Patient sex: F
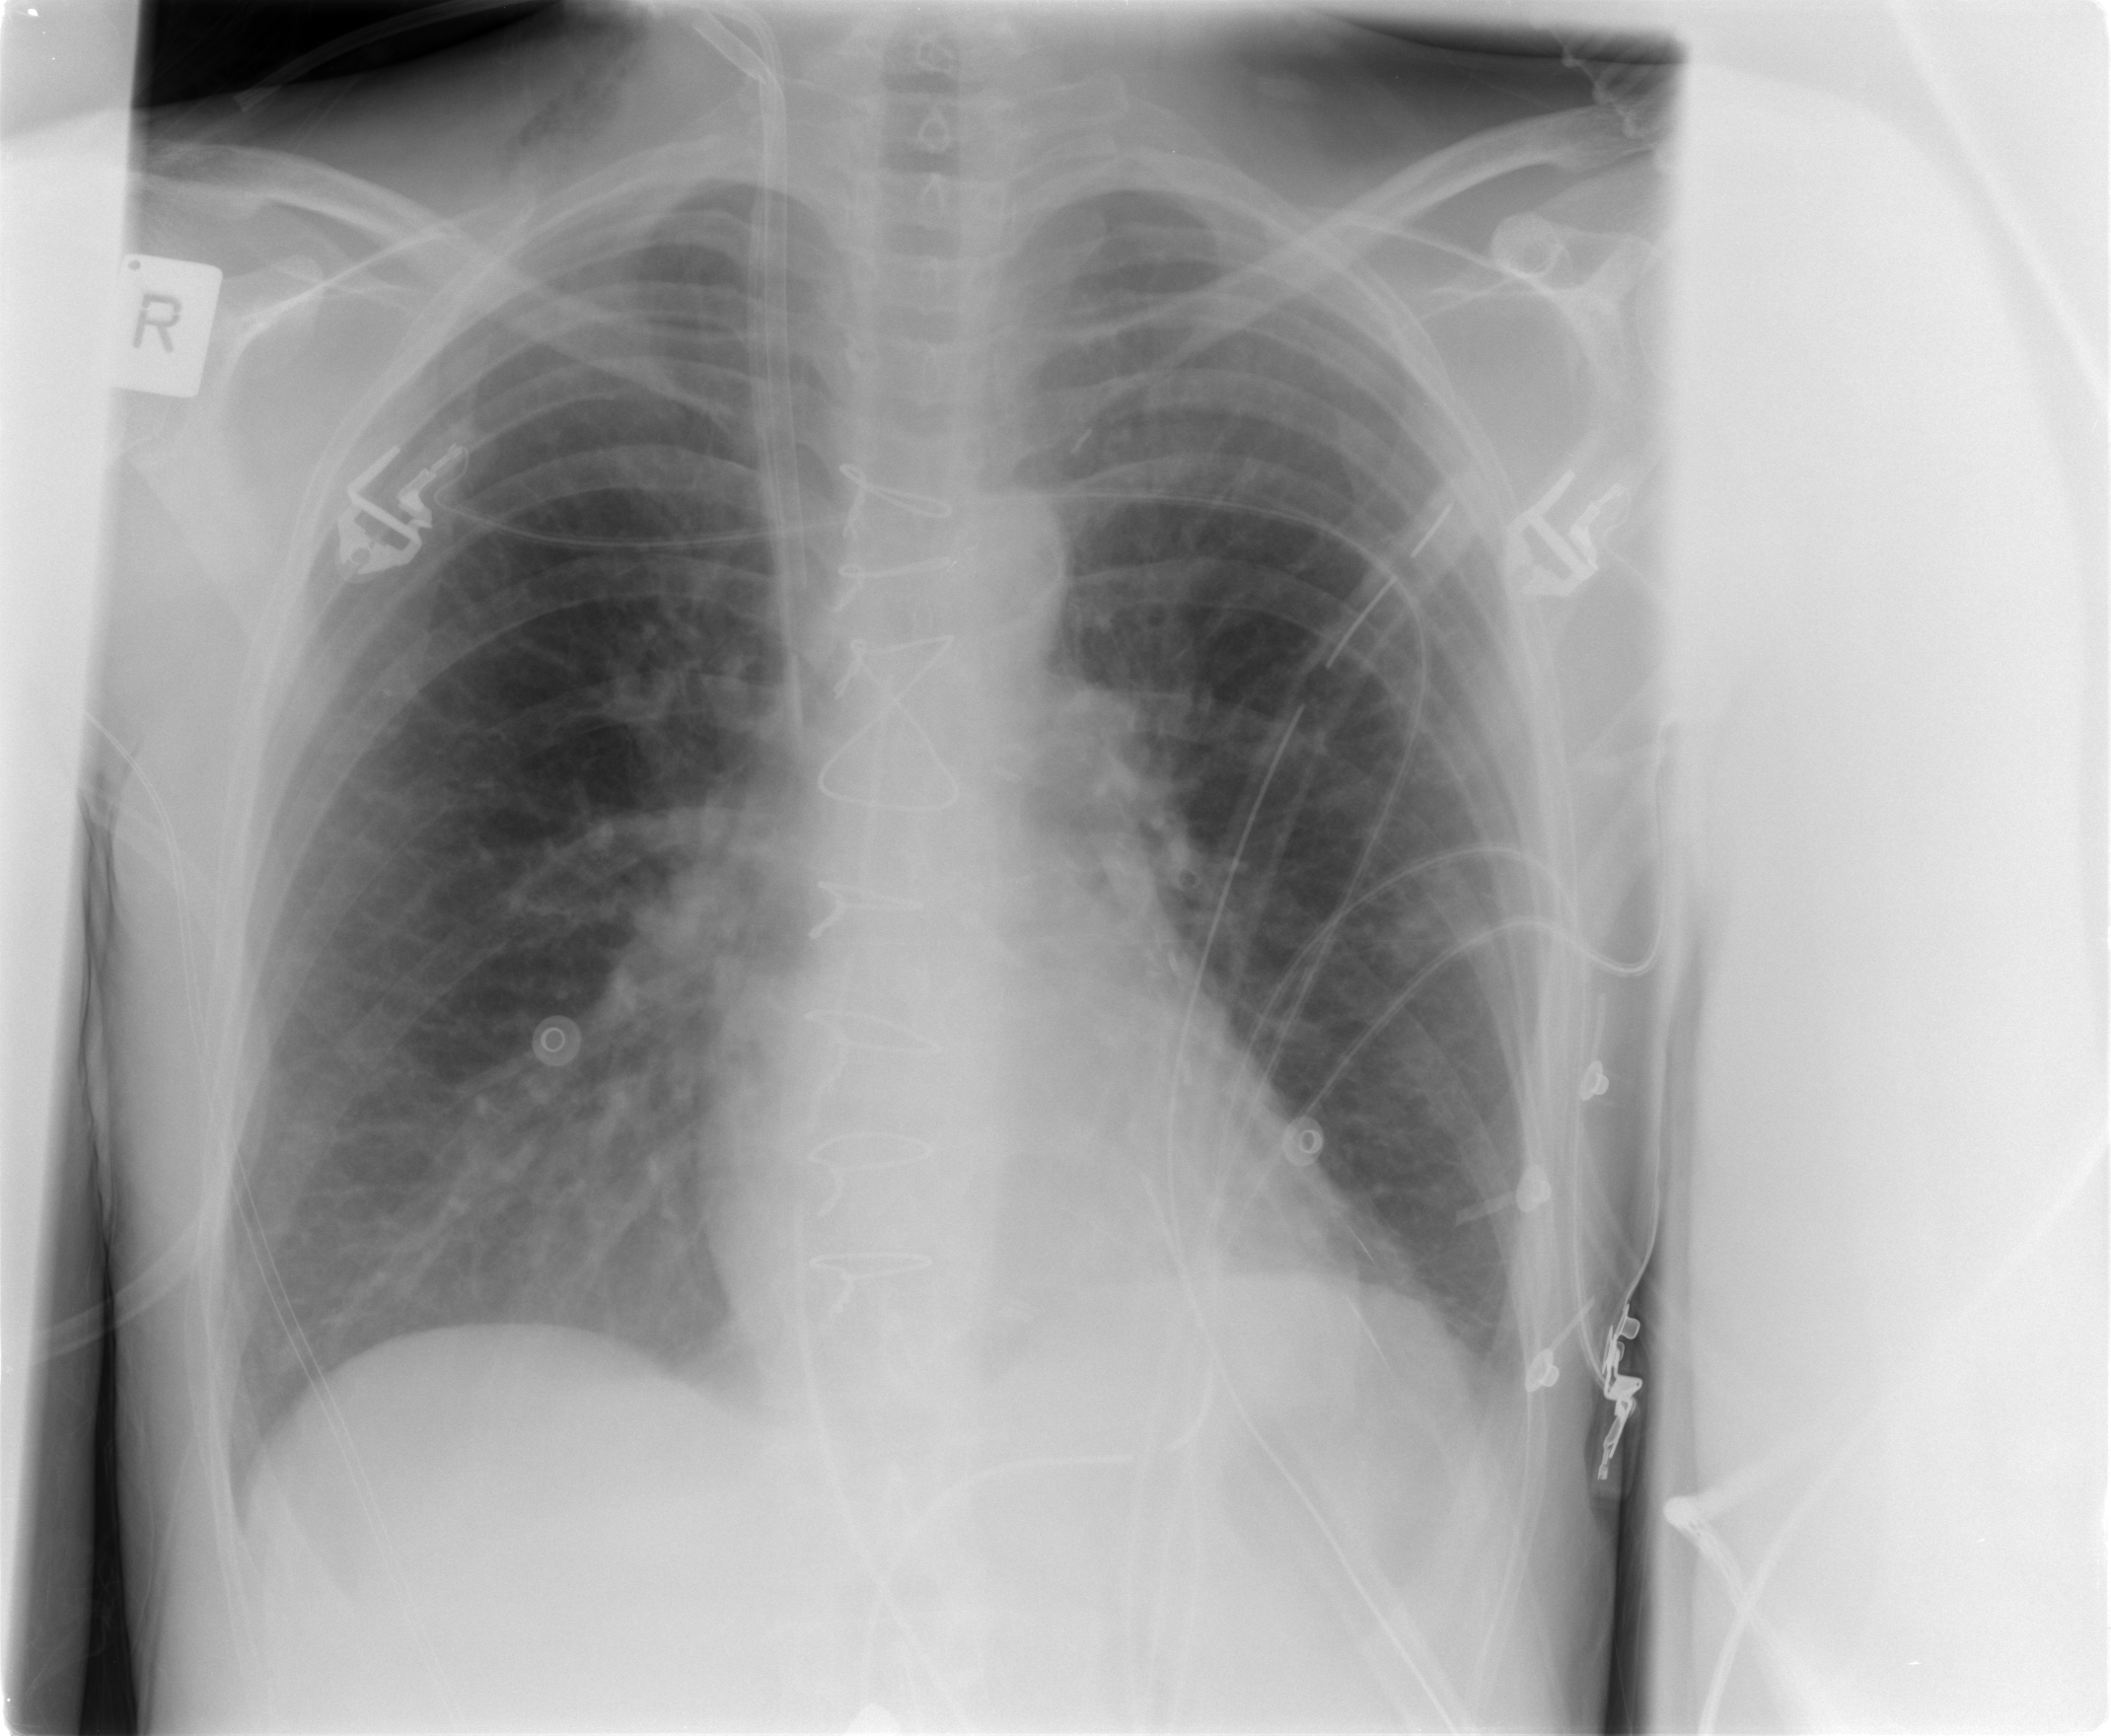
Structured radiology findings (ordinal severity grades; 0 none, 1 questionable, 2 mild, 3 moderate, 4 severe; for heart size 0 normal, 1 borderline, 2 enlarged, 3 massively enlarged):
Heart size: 0
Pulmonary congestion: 0
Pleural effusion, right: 0
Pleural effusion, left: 1
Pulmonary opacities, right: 0
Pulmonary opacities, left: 0
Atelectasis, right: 0
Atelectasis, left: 0